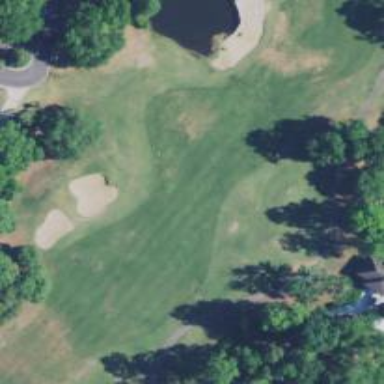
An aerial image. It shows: View of golf hole.